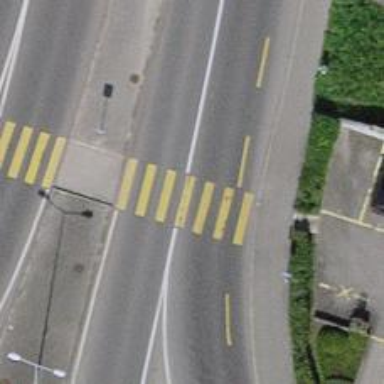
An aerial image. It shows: Uncontrolled road crossing.